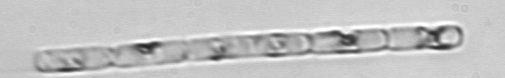
Label: Guinardia_delicatula